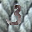
Label: 3